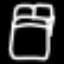
Label: bed